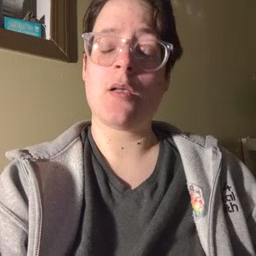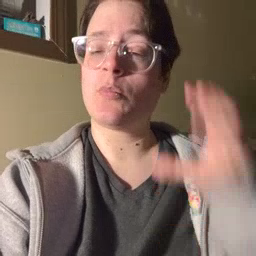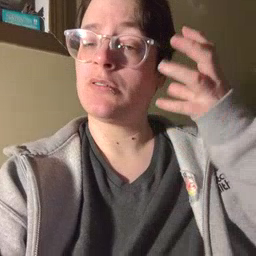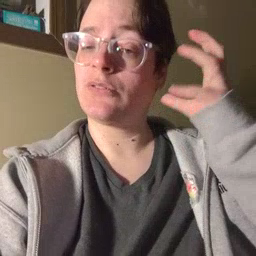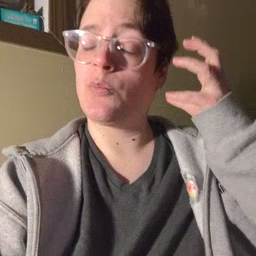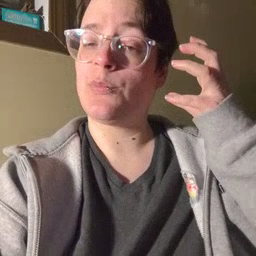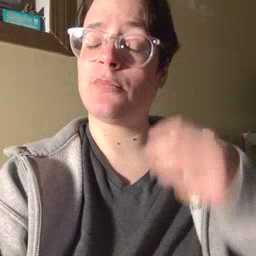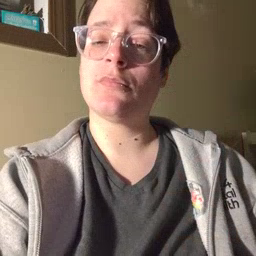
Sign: radio